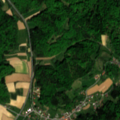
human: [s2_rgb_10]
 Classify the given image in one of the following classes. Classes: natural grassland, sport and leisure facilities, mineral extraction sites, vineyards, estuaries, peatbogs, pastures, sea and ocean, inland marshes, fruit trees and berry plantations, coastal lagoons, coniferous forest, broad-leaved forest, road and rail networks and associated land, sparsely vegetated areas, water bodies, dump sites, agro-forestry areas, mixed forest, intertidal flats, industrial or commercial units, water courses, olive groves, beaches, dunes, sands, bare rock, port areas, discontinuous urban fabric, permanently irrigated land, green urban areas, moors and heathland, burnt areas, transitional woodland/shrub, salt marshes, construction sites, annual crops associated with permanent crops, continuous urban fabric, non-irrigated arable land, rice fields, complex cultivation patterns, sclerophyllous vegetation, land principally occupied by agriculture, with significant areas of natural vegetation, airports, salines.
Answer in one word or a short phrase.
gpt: non-irrigated arable land, pastures, complex cultivation patterns, broad-leaved forest, mixed forest